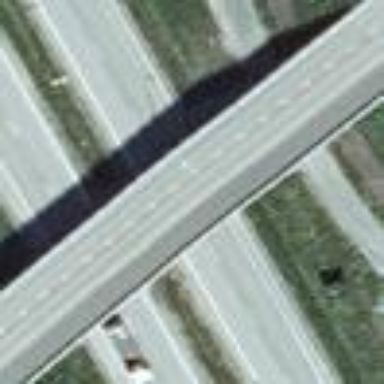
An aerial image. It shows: Man-made bridge.